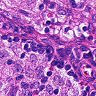
Metastatic tissue present: no